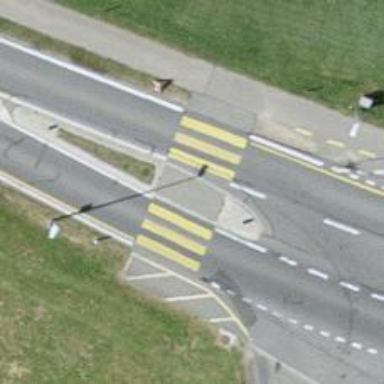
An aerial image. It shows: Footway located on traffic island.